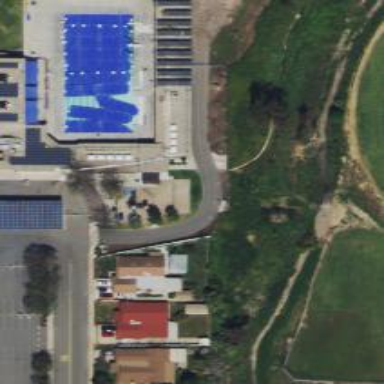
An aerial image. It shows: Swimming sport activity is taking place.